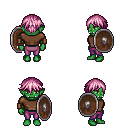
a pixel art fantasy rpg character, female body template, orc, green skin, brown long-sleeve shirt, magenta pants, pink short bangs hairstyle, leather bracers, shield, four views (front, back, left, right), 2x2 character sprite sheet, small pixel art, hard edges, no anti-aliasing